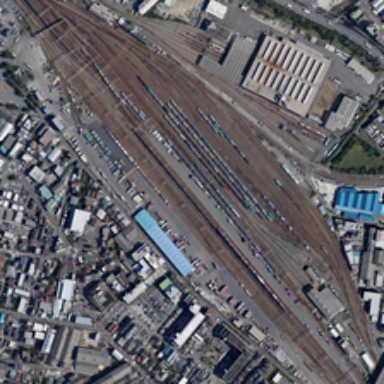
Many buildings are in two sides of a railway station .